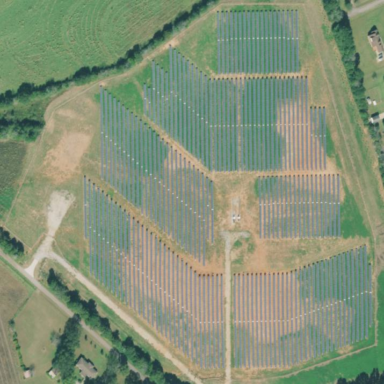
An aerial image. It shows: Solar power plant with photovoltaic technology surrounded by fence.